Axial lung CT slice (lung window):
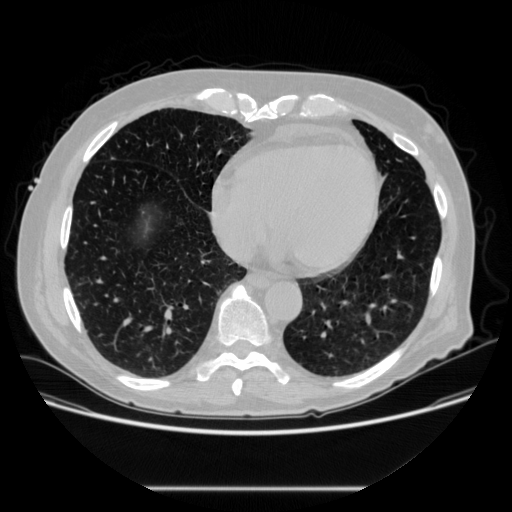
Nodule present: no